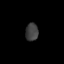
Tissue: lung
Cell type: T cells
Senescence score: 0.1563
Nuclear area (px): 223
Mean DAPI intensity: 62.83